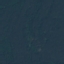
Label: Forest